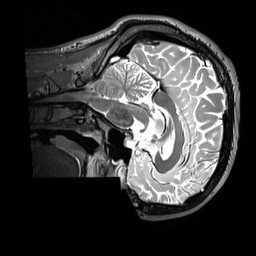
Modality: T2w
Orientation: sagittal
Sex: male
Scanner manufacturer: siemens
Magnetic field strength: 3 T
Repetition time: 3.2 s
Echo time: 0.409 s